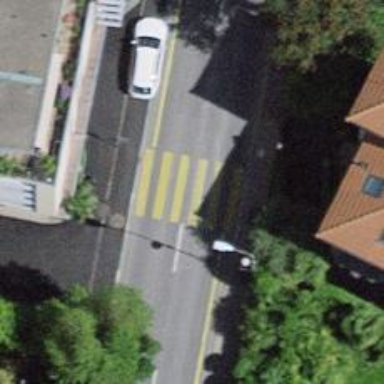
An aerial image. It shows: Marked zebra crossing on the road.